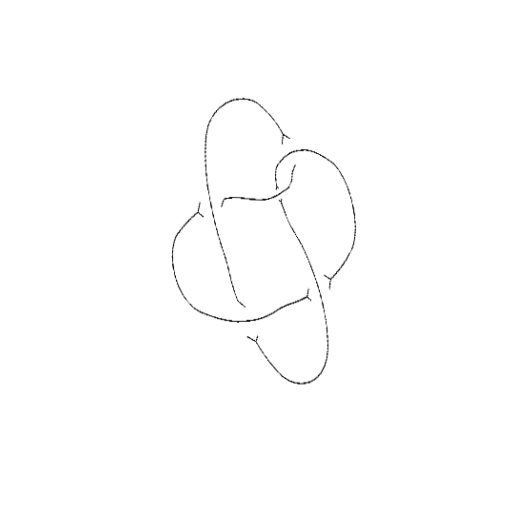
Crossing number: 5